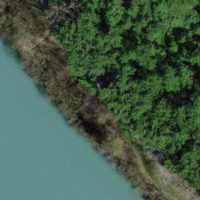
EUNIS habitat code: 44
Species observed at this site:
Euphorbia cyparissias